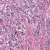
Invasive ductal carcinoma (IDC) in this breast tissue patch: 1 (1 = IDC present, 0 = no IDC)